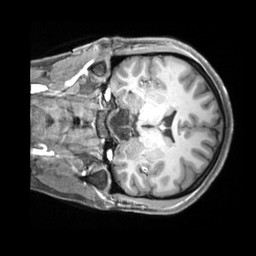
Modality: T1w
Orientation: coronal
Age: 20
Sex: female
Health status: ill
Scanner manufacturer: siemens
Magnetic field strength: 3 T
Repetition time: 2.2 s
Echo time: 0.00218 s